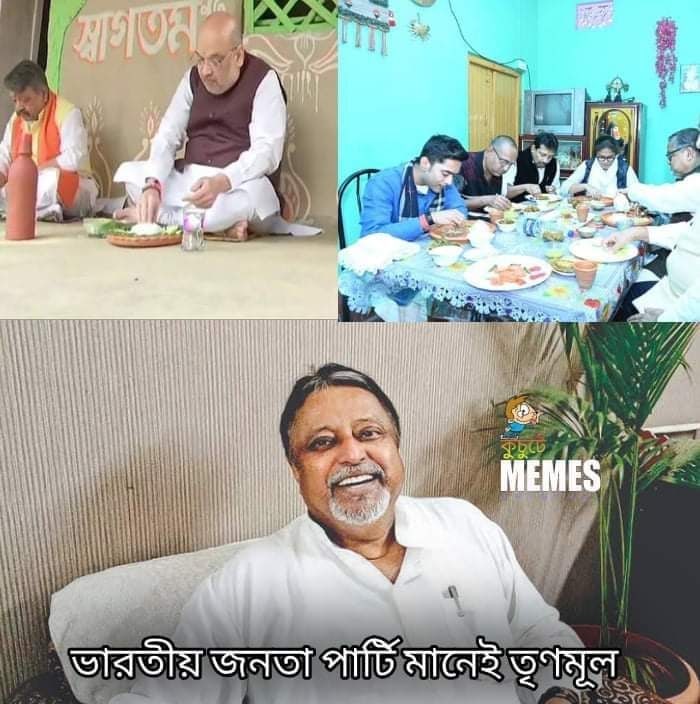
Text: ভারতীয় জনতা পার্টি মানেই তৃণমূল
Label: Hate
Hate category: Political
Targeted group: Organization